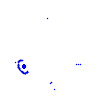
Particle: pion